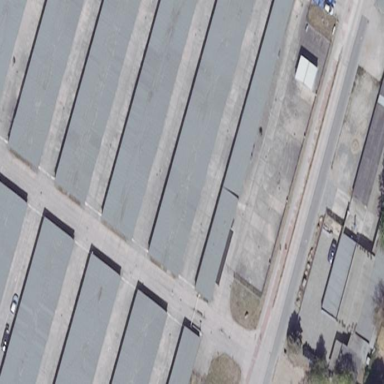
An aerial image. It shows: Group of garages.